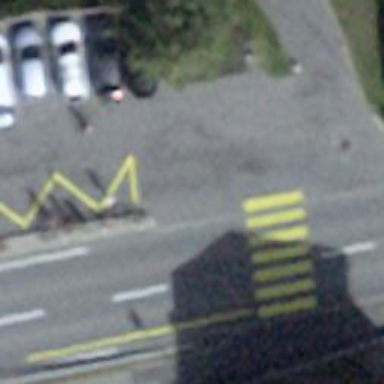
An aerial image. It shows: Parking aisle designated as service road.